Aerial crown-view tile of a tropical tree (Barro Colorado Island, Panama), acquired 20250616:
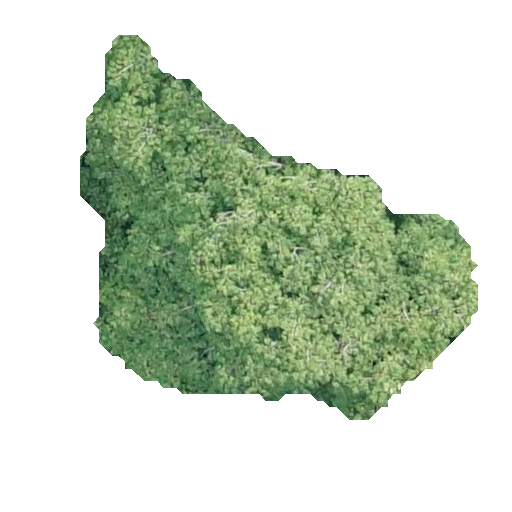
Species: Virola surinamensis
GBIF accepted scientific name: Virola surinamensis
Crown area: 131.89 m²